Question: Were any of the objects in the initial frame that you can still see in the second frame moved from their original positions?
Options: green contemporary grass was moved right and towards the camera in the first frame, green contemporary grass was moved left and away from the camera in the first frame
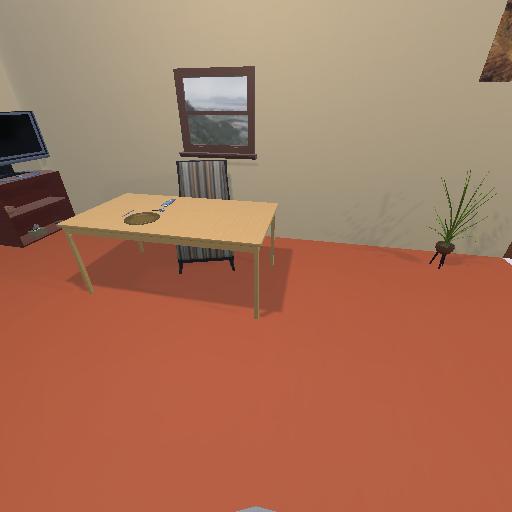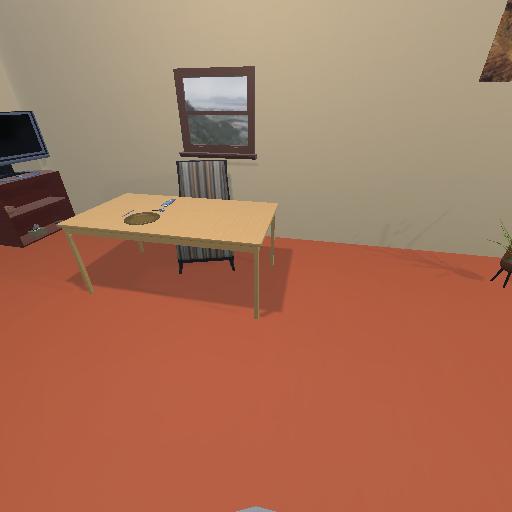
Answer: green contemporary grass was moved right and towards the camera in the first frame